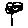
Label: tree